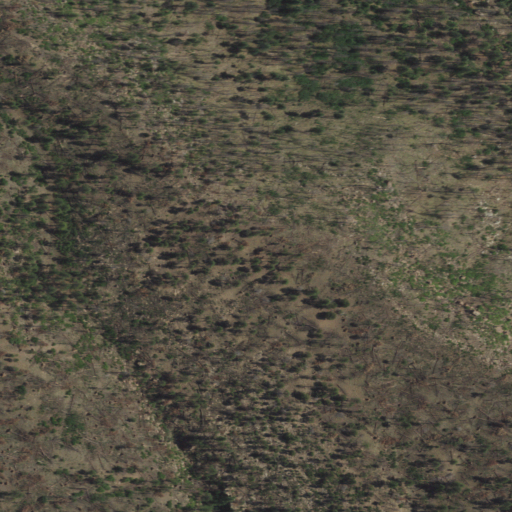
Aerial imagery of mountain in New Mexico named West Mesa containing evergreen forest, shrub, and grassland